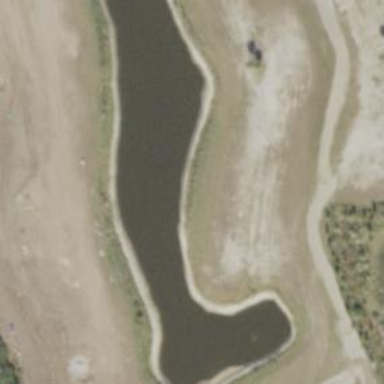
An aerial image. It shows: Reservoir of water.